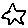
Label: star